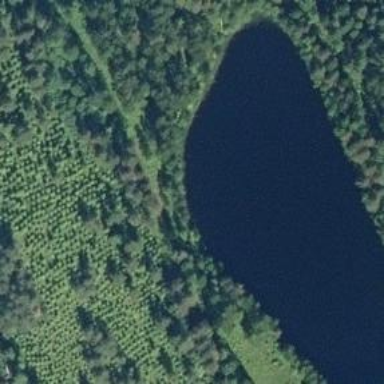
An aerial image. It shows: Lake with natural water.